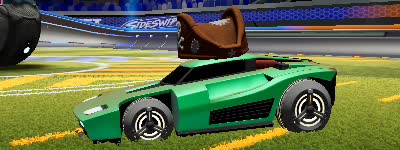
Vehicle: breakout